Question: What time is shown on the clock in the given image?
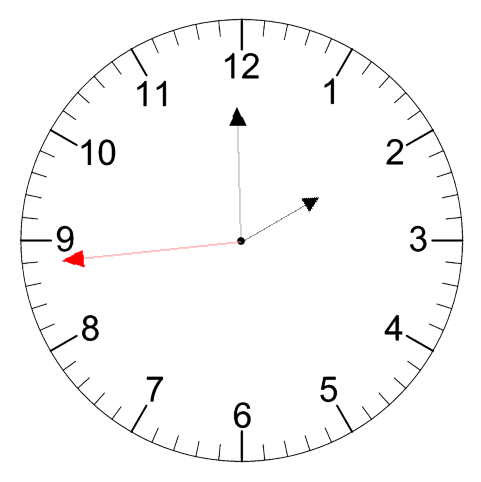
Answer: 01:59:44